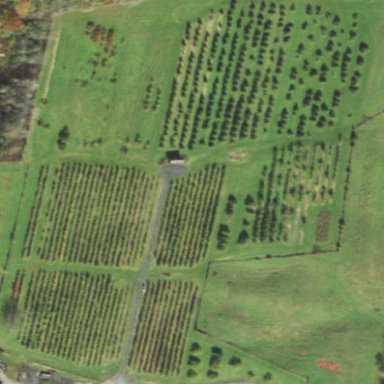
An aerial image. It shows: Orchard.